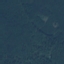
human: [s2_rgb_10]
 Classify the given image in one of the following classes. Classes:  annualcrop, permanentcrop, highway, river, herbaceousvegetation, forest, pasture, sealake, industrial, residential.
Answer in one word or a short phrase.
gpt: Forest